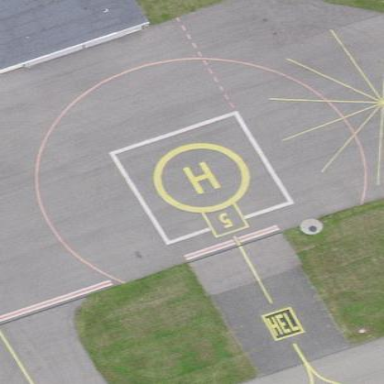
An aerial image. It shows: Image showing helipad at airport.